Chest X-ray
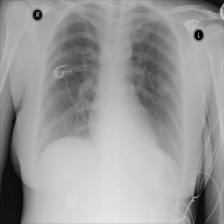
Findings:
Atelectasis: negative
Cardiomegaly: negative
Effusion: negative
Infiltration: negative
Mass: negative
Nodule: negative
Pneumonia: negative
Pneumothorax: negative
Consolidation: negative
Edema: negative
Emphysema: negative
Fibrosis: negative
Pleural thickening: negative
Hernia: negative